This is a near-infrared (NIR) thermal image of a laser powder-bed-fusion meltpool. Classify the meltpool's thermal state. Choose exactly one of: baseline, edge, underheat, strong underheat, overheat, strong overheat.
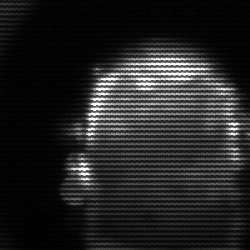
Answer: baseline